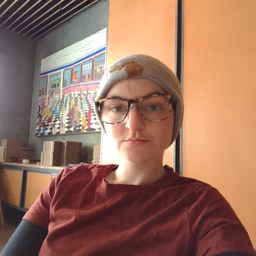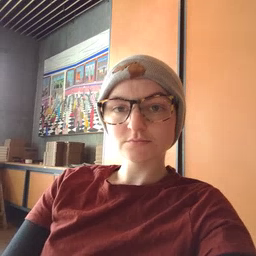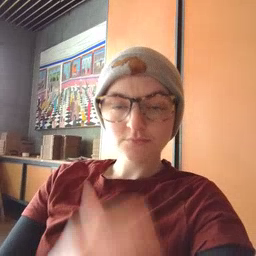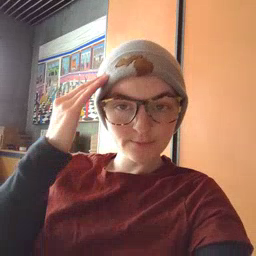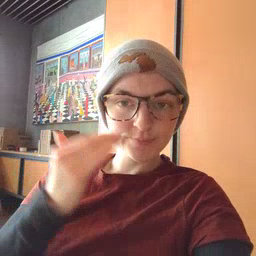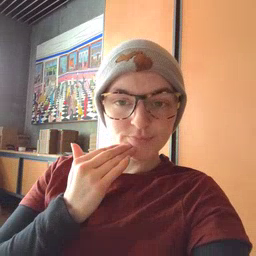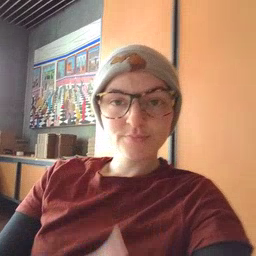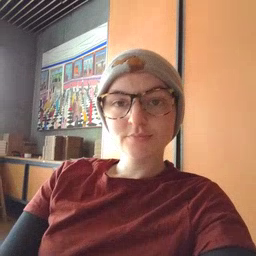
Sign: head